Question: I would like to create an algorithm for computing highlight tint color from a given tint color for my custom UI controls.
By highlight tint color I mean the color which is shown in standard iOS UI controls like UISegmentedView when highligting items. See here:

Is there an official information regarding the way how this color is computed? Are there any open source libraries (e.g. for custom components) which would compute the color? Or is there an UIColor category which would do exactly what I want to achieve?
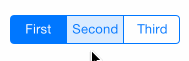
Answer: As mentioned in a comment, it really seems like the highlight tint color is the same color as the tint color with 15% opacity. I've created a simple category which creates this color from the tint color.
'''
@interface UIColor (HighlightTintColor)
- (instancetype)highlightTintColor;
+ (instancetype)highlightTintColorForTintColor:(UIColor *)tintColor;
@end
'''
'''
#import "UIColor+HighlightTintColor.h"
@implementation UIColor (HighlightTintColor)
- (instancetype)highlightTintColor
{
return [[self class] highlightTintColorForTintColor:self];
}
+ (instancetype)highlightTintColorForTintColor:(UIColor *)tintColor
{
return [tintColor colorWithAlphaComponent:0.15];
}
@end
'''
If there are better suggestions, please post your answers and if they are better than this one, I will accept them.